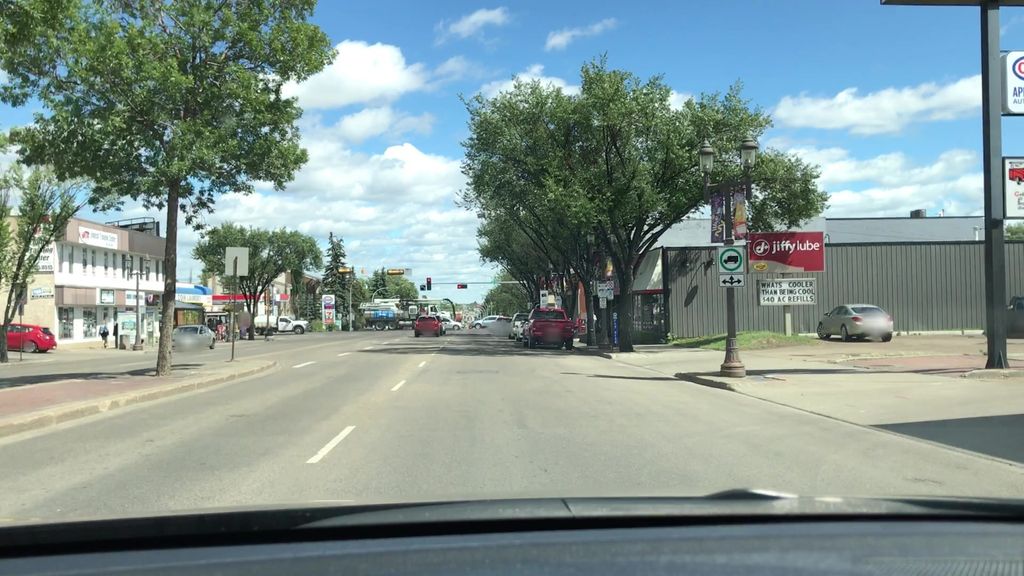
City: edmonton